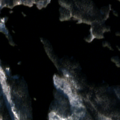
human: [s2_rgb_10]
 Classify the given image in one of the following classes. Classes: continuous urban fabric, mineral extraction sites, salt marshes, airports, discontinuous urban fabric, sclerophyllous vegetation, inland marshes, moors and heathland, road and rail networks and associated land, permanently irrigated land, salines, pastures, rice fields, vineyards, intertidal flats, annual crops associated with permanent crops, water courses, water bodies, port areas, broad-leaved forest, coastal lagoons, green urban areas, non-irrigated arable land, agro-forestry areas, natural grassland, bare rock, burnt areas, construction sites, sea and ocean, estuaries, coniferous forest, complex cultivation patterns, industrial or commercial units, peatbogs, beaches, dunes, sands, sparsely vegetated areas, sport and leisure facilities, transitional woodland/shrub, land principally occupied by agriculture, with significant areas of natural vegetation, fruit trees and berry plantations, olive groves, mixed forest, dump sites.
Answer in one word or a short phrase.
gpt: coniferous forest, mixed forest, transitional woodland/shrub, water bodies